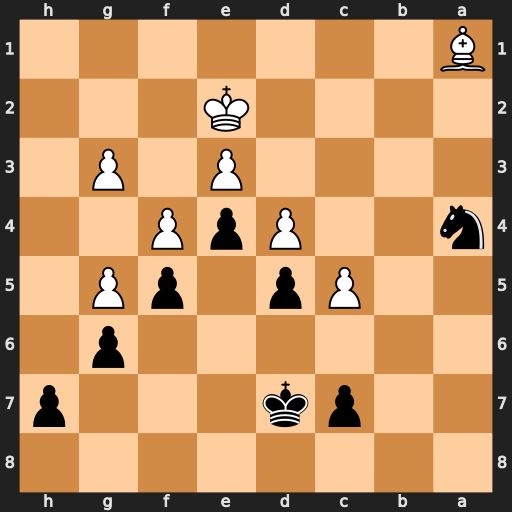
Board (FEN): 8/2pk3p/6p1/2Pp1pP1/n2PpP2/4P1P1/4K3/B7
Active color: b
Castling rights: -
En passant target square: -
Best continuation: Kc6 Kd2 Kb5